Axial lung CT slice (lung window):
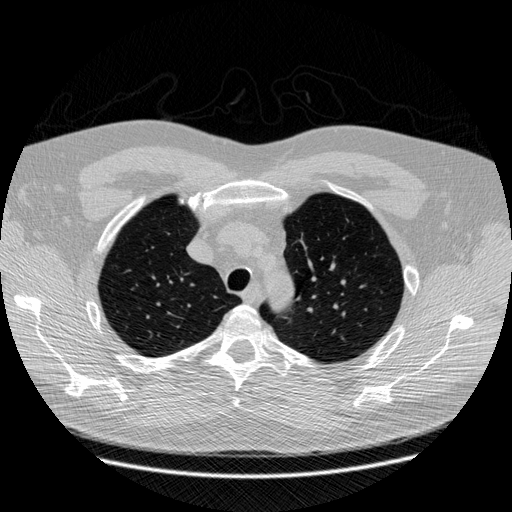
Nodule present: no